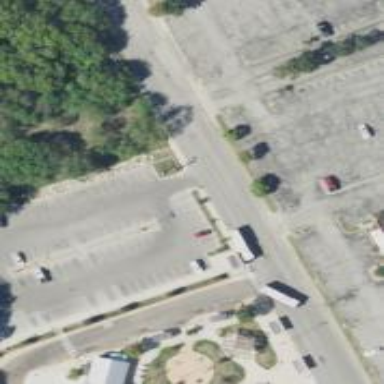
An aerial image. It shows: Parking area with asphalt surface designated for bus park and ride.